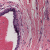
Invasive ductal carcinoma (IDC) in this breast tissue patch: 0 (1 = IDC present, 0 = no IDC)